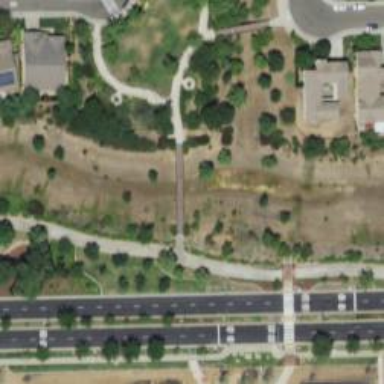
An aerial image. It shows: Path leading to bridge.